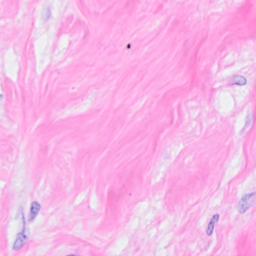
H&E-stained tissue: Breast